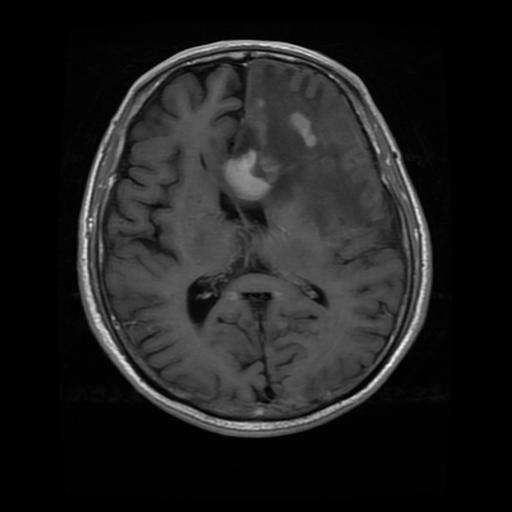
Label: glioma